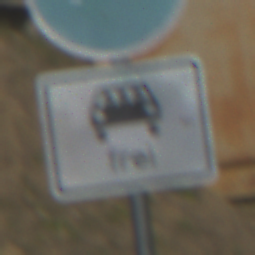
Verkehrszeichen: MehrfachbesetzePersonenkraftwagenFrei
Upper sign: Busssonderstreifen
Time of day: MorningAfternoon
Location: Outdoor (Suburban)
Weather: Clear
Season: NotSpecified
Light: Natural